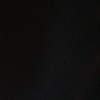
Label: space